Interaction volume radius: 10 \u00c5
Interaction volume height: 15 \u00c5
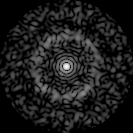
Disorder parameter: 0.8207